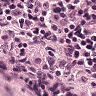
Metastatic tissue present: no